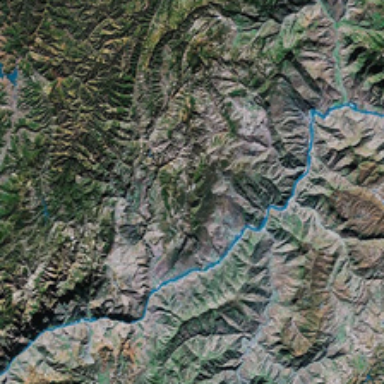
A blue river is in many pieces of gray green mountains .